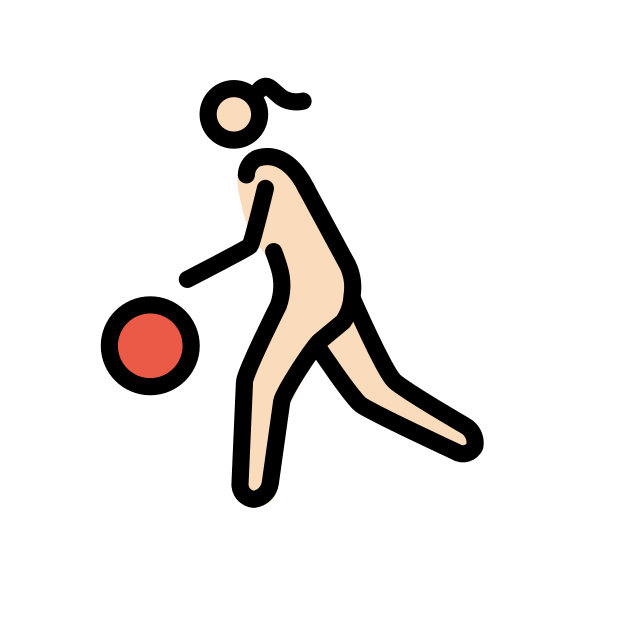
woman bouncing ball: light skin tone